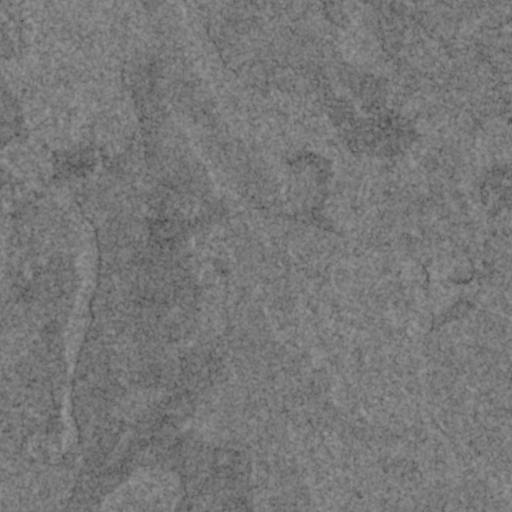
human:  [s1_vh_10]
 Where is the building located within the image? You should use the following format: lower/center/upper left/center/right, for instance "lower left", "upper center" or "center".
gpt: The building is located in the center right of the image.
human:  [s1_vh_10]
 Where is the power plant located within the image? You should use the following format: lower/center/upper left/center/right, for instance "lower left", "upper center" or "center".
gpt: There is no power plant in the image.

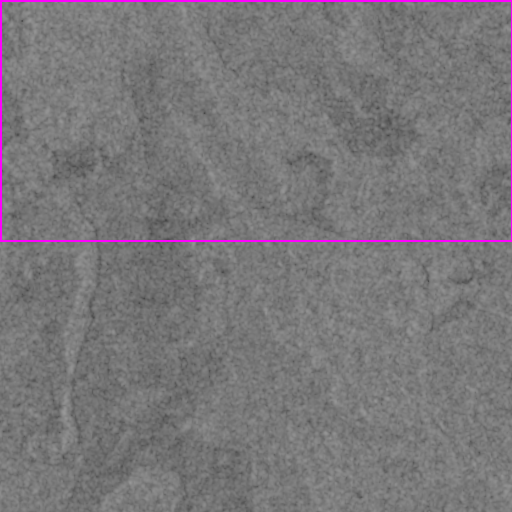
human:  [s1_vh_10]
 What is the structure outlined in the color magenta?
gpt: The structure outlined in magenta is a park.
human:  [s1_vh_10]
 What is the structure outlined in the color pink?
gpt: There is no pink outline.